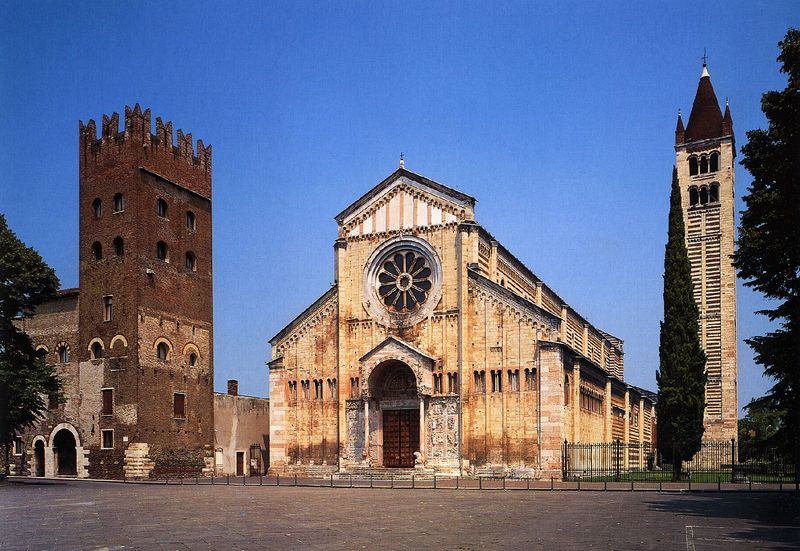
Titel: Verona, S. Zeno Maggiore
Standort: Verona, S. Zeno Maggiore (EU - I - Toskana)
Schlagwörter: baum, schatten, straße, säulen, dach, zaun, kirche, renaissance, turm, fassade, italien, giebel, mauer, platz, zinnen, glockenturm, rundfenster, zypresse, dreiecksgiebel, portal, rosette, campanile, westwerk, verona, rosettenfenster, zeno, strebepfeile